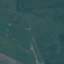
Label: Pasture